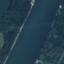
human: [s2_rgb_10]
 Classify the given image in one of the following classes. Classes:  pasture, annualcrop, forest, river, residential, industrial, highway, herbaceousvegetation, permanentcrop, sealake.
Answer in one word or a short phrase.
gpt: River